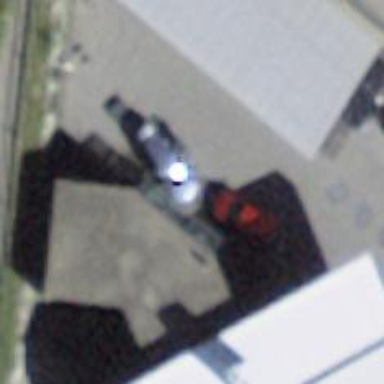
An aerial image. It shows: Car wash facility.